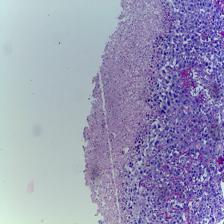
Diagnosis: OSCC